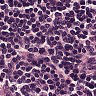
Metastatic tissue present: no